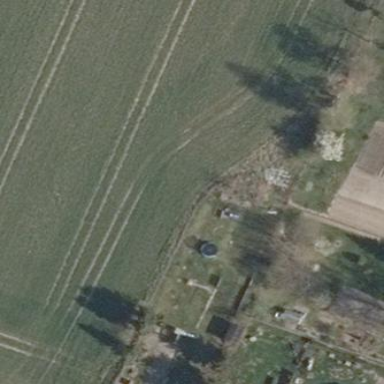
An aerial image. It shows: Allotments area.